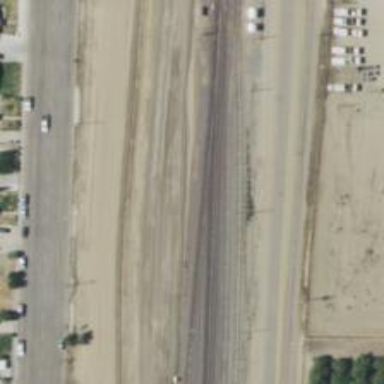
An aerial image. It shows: Railway signal.